Interaction volume radius: 5 \u00c5
Interaction volume height: 25 \u00c5
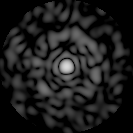
Disorder parameter: 0.8507